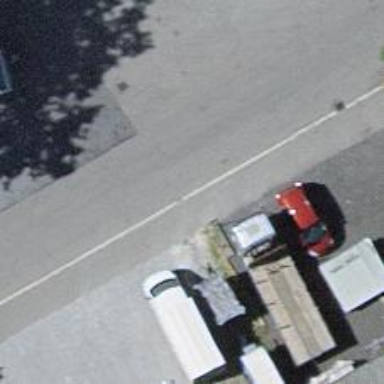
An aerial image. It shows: Kerb barrier.